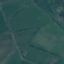
Land use / land cover: Pasture